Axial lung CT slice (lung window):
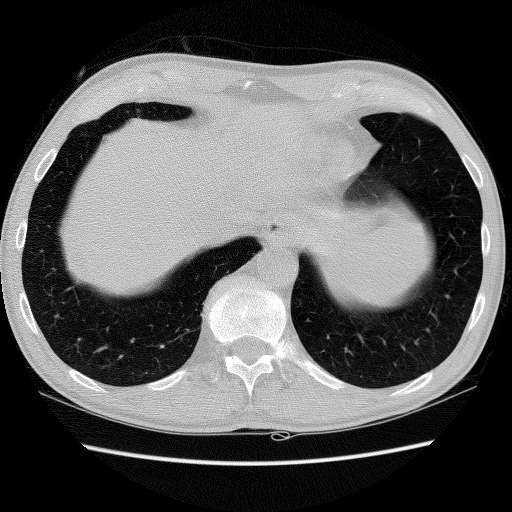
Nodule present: no